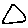
Label: triangle